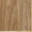
Piece: xx